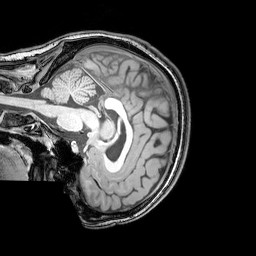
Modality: T1w
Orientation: sagittal
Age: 24
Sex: female
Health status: healthy
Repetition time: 0.081 s
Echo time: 0.037 s